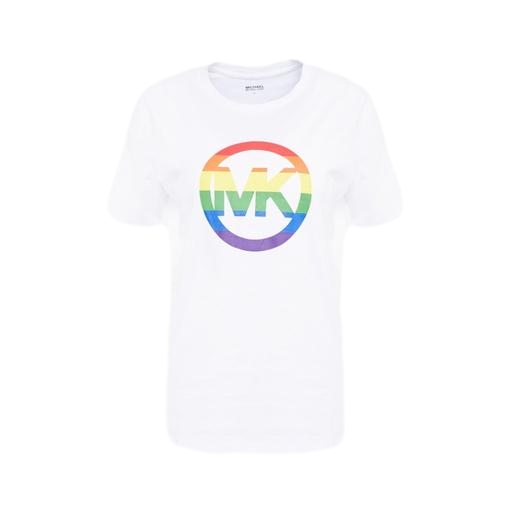
multicolor white logo t-shirt, multicolor women’s white large t-shirt, multicolor logo t-shirt, white background